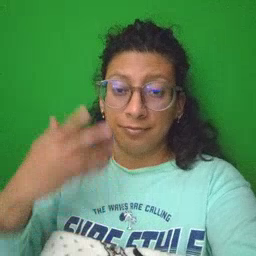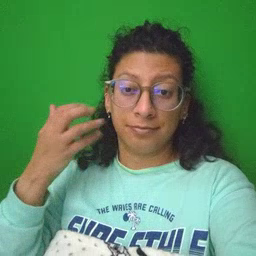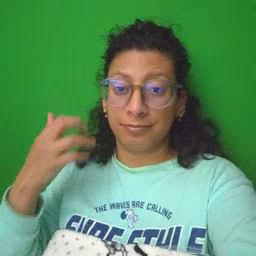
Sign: tiger